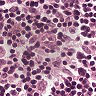
Metastatic tissue present: no